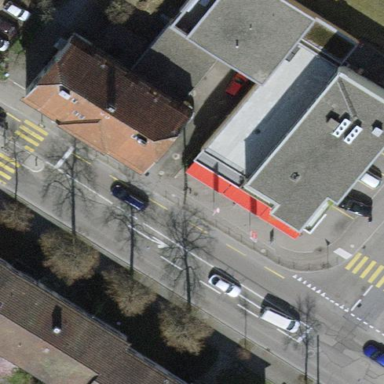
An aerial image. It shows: Flat-roofed apartment building.